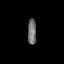
Tissue: prostate
Cell type: T cells
Senescence score: 0.3182
Nuclear area (px): 213
Mean DAPI intensity: 115.075